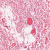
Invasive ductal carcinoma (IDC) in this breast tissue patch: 0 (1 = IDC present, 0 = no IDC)